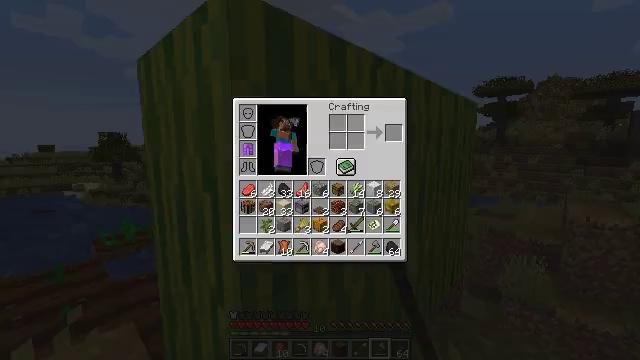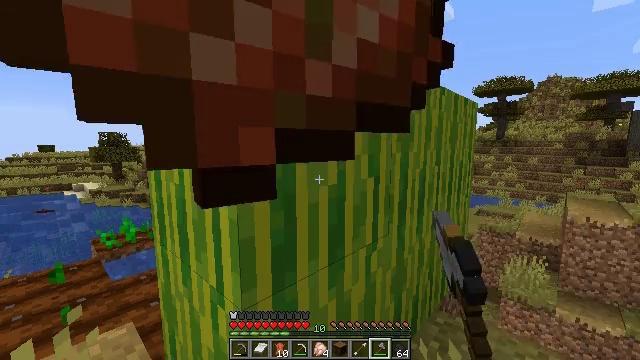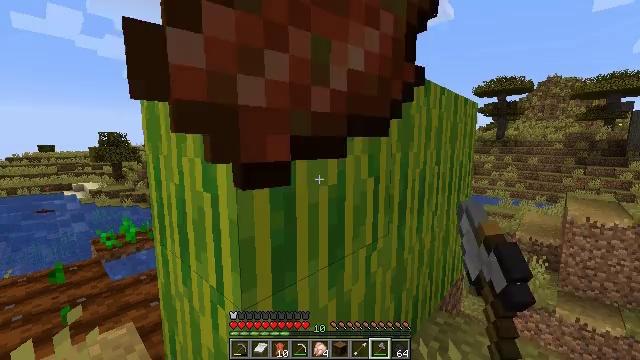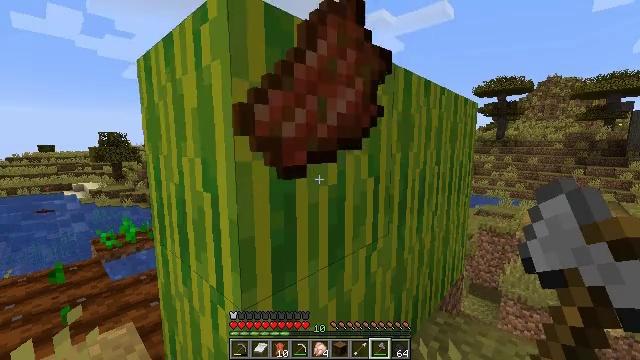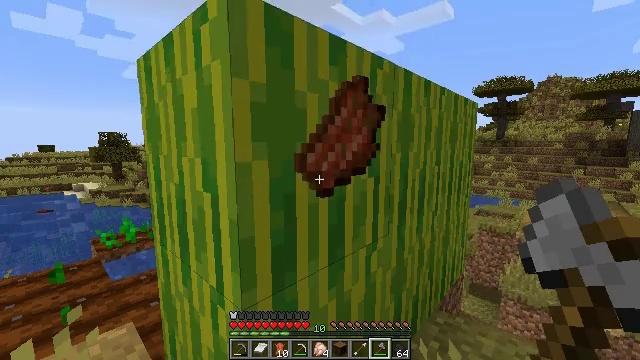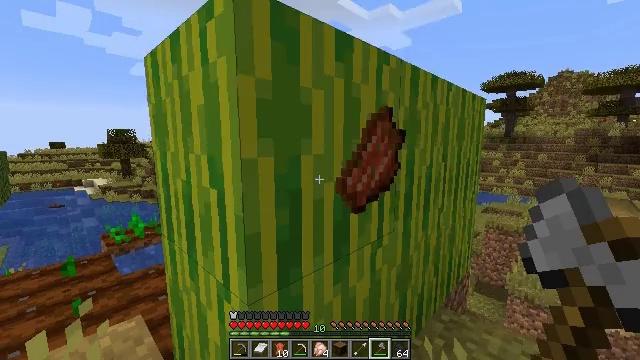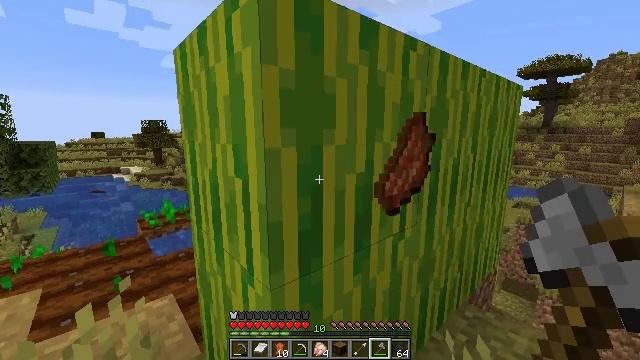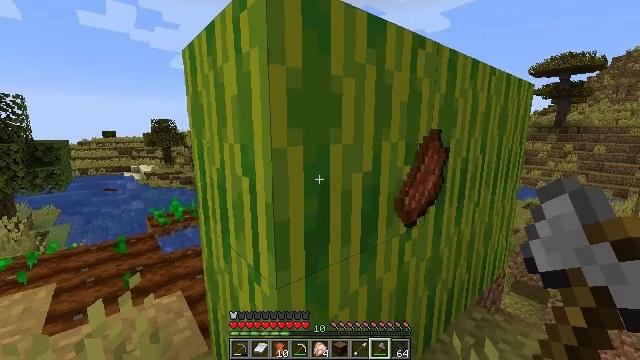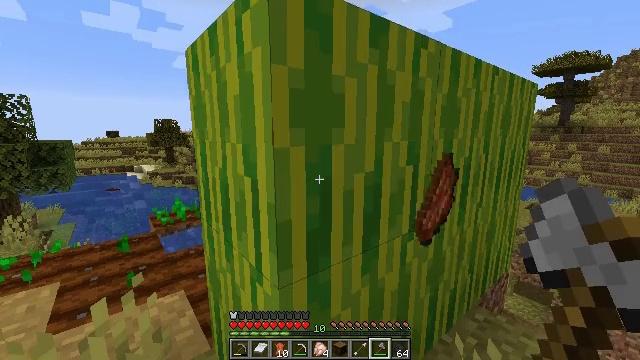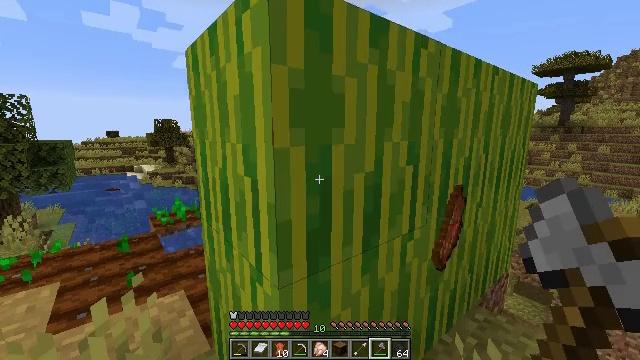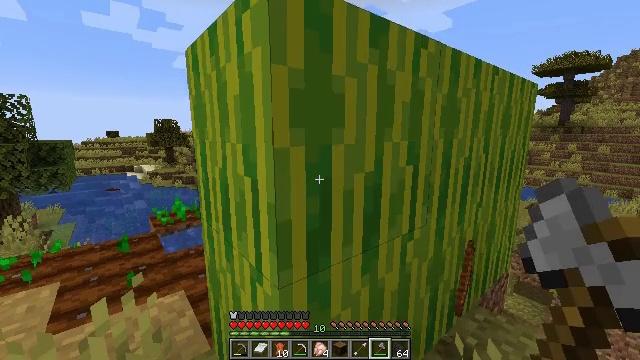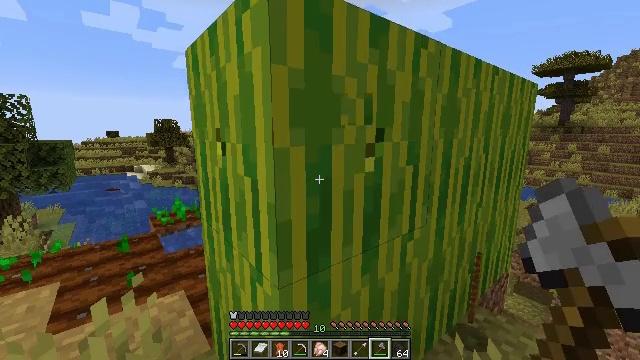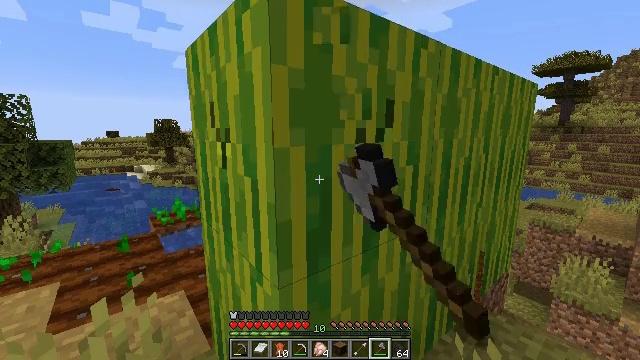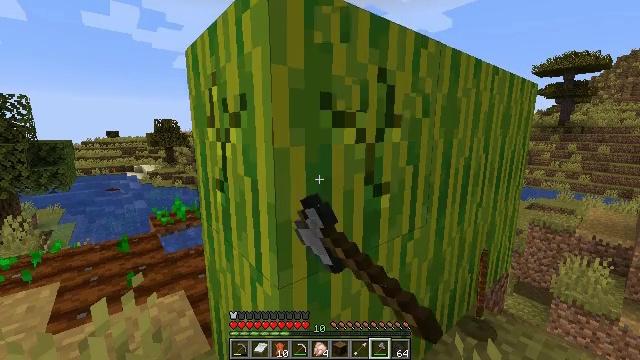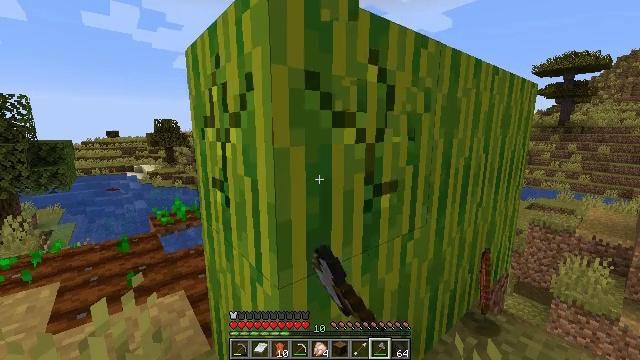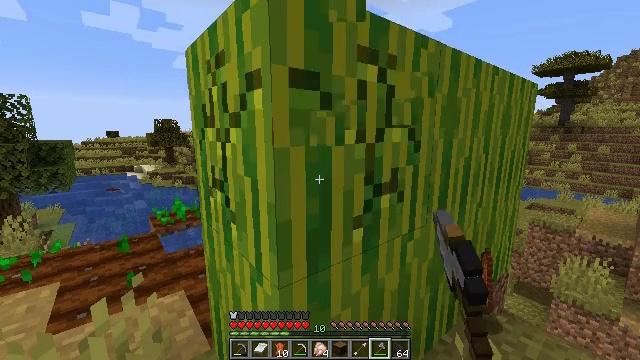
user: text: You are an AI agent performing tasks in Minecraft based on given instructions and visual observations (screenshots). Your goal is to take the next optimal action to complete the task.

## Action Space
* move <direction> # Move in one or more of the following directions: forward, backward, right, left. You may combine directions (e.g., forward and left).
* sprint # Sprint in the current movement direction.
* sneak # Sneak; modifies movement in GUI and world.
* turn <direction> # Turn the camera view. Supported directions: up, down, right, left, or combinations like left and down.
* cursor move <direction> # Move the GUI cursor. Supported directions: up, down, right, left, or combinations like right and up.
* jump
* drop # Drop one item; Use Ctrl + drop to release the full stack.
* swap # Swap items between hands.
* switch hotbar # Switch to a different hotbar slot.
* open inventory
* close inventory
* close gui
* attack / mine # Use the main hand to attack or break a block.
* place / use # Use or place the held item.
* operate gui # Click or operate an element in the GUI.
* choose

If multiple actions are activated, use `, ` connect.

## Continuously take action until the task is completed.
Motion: motion action
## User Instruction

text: Gather melon for food.
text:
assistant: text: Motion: open gui
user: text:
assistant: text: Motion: close gui
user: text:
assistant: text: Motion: no_op
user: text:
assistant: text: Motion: no_op
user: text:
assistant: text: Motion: turn left
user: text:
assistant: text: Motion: turn left and down
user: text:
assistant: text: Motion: turn left
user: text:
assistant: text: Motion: no_op
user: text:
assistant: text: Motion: no_op
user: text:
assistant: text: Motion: no_op
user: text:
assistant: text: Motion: attack / mine
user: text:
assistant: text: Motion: attack / mine
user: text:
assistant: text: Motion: attack / mine
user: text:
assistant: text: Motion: attack / mine
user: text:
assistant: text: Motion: attack / mine
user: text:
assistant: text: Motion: attack / mine
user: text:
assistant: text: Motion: attack / mine
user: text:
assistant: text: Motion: attack / mine
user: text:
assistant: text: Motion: attack / mine
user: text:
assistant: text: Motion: attack / mine
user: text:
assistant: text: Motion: attack / mine
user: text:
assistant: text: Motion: attack / mine
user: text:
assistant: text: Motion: attack / mine
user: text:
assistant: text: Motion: attack / mine
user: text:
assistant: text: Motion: turn down, attack / mine
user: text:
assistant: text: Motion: turn left and down, attack / mine
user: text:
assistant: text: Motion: turn down, attack / mine
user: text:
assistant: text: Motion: attack / mine
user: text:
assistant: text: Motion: attack / mine
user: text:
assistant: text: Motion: attack / mine